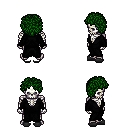
a pixel art fantasy rpg character, male body template, skeleton, gray robe, magenta pants, green curly afro hairstyle, gray slippers, four views (front, back, left, right), 2x2 character sprite sheet, small pixel art, hard edges, no anti-aliasing